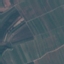
Land use / land cover class: PermanentCrop